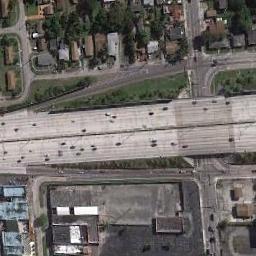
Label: overpass